Current action and preconditions to check: trajectory_clear

Your task: For each precondition in the list above, predict whether it will hold at this action.

Consider the current scene as observed from the mobile robot's camera, and analyze the predicted future states of all dynamic agents (e.g., people, animals, vehicles, or any moving entities) within the NEXT SECOND.

IMPORTANT: Only answer "very likely" if you are absolutely certain—based on strong, clear evidence—that a dynamic agent will violate the precondition in the predicted future state. Do NOT answer "very likely" for unlikely, ambiguous, or low-probability risks.

Ask yourself for each precondition: Is there a high probability, with clear and convincing evidence, that the predicted future states of any dynamic agent will interfere with the predicted future state of the currently executing action within the NEXT SECOND, causing that precondition to fail?

Assess the risk level based on these predictions. Use "likely" or "very likely" if motions create a clear risk of interference.

Use "neutral" or "improbable" if agents are nearby but their predicted paths are clearly diverging or non-conflicting.

Failure Risk Categories: "very improbable", "improbable", "neutral", "likely", "very likely"

Answer Format: Output ONLY the probability_of_failure value from these categories: "very improbable", "improbable", "neutral", "likely", "very likely"

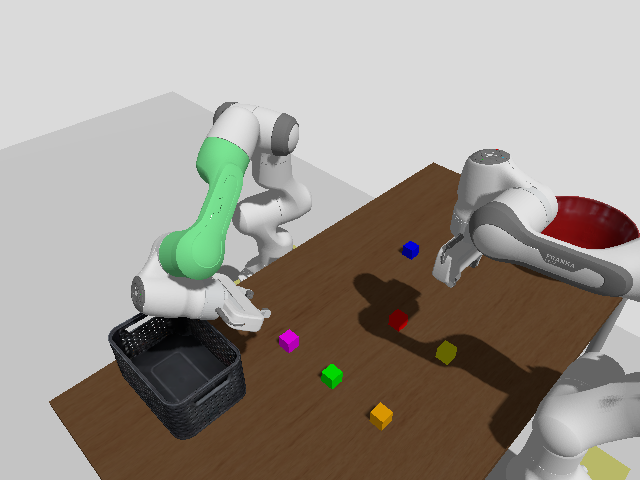

Answer: very improbable